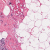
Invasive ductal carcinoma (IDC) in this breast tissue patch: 0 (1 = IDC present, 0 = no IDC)